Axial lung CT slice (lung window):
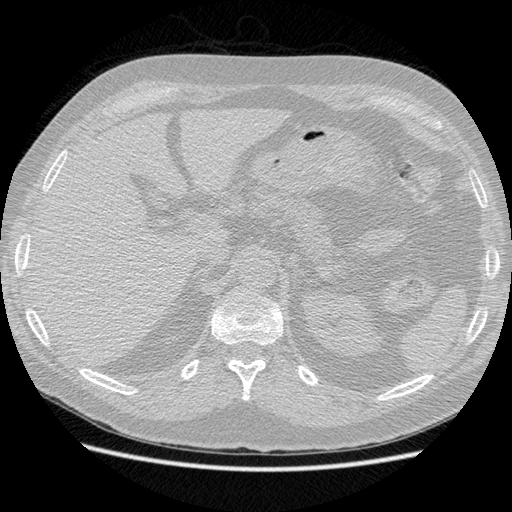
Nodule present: no